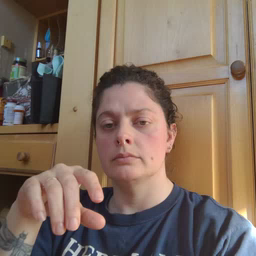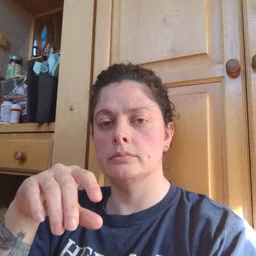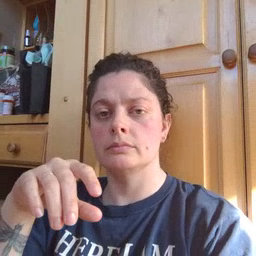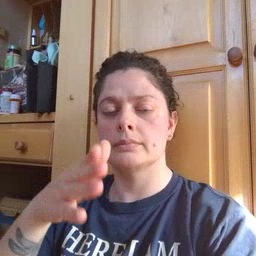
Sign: beside